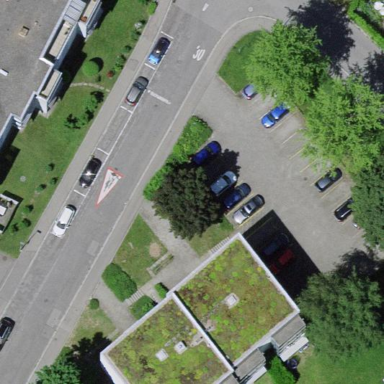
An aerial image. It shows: Parking area surfaced with paving stones.